Interaction volume radius: 5 \u00c5
Interaction volume height: 20 \u00c5
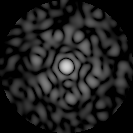
Disorder parameter: 0.8429